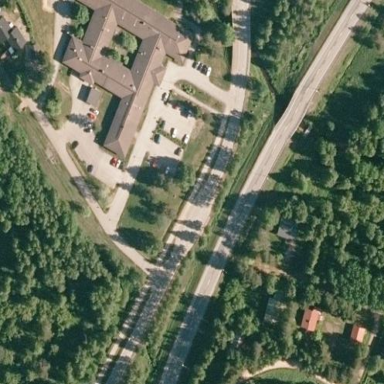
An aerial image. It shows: Hospital providing healthcare services.